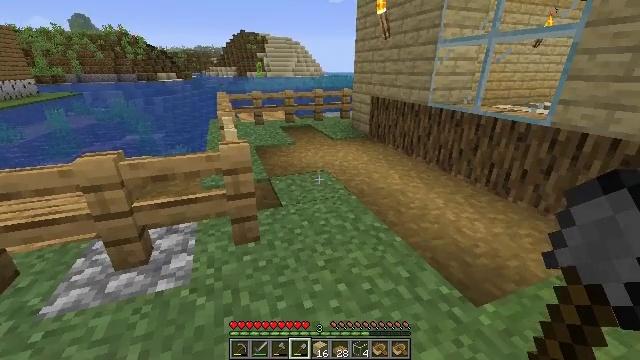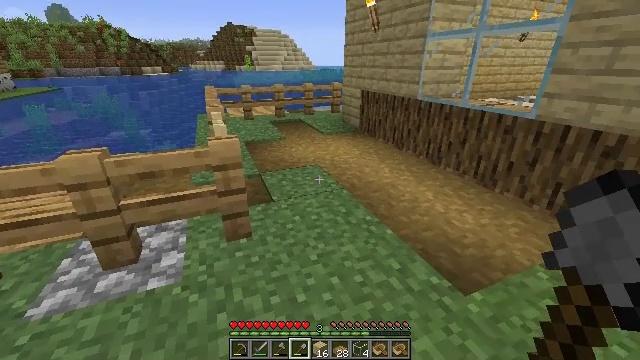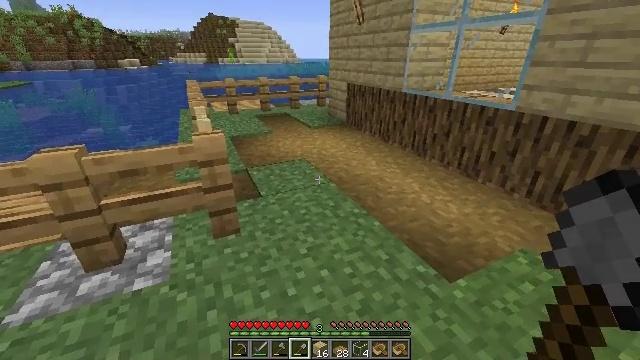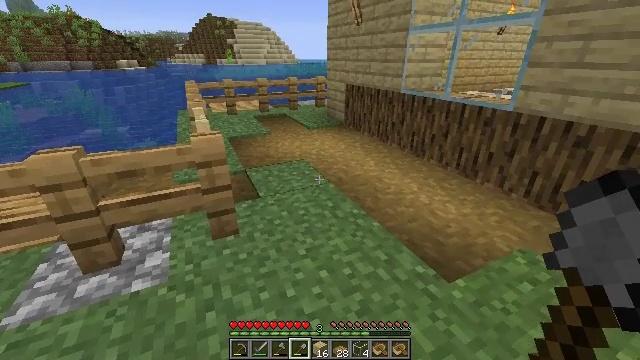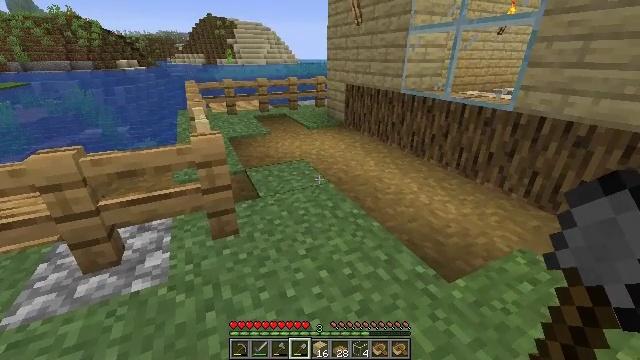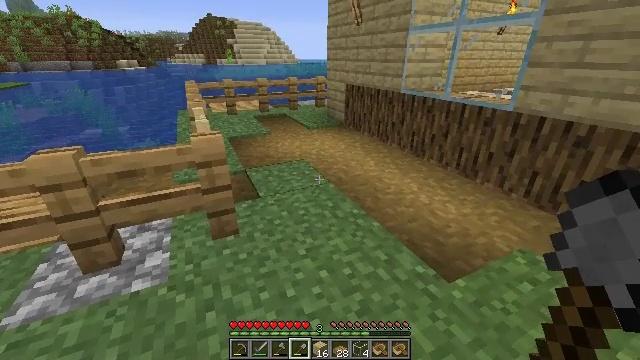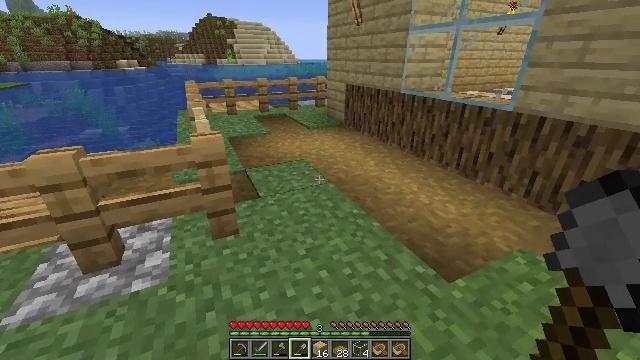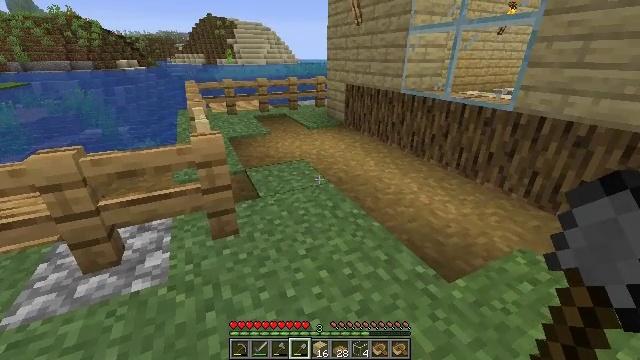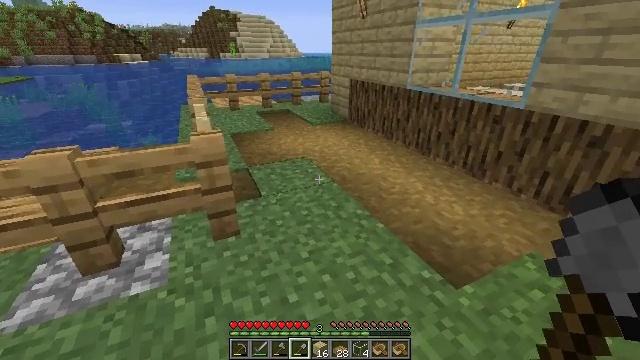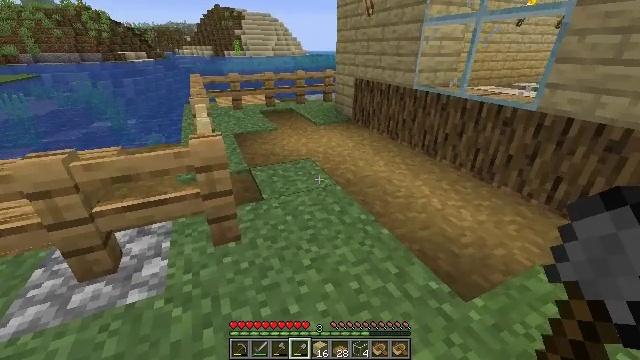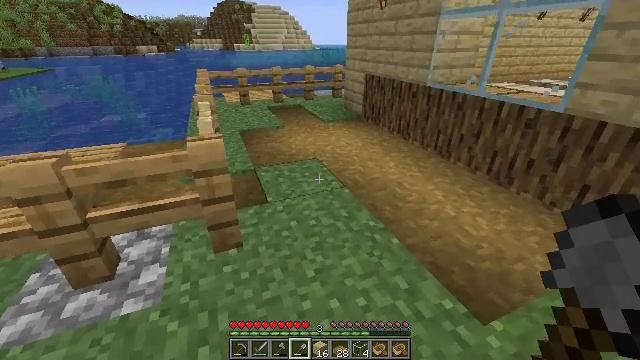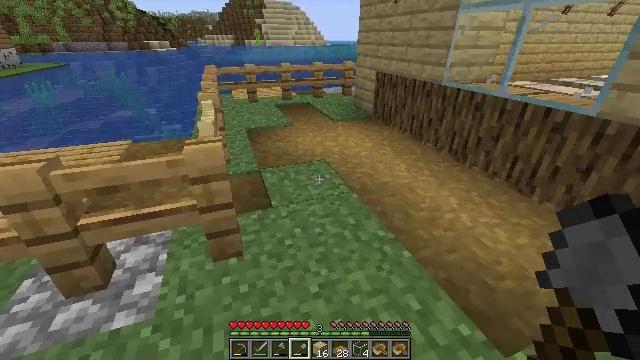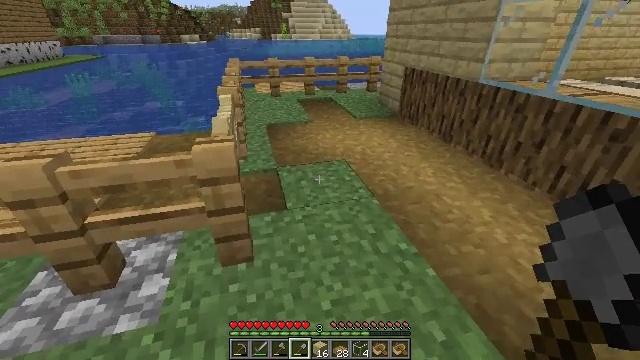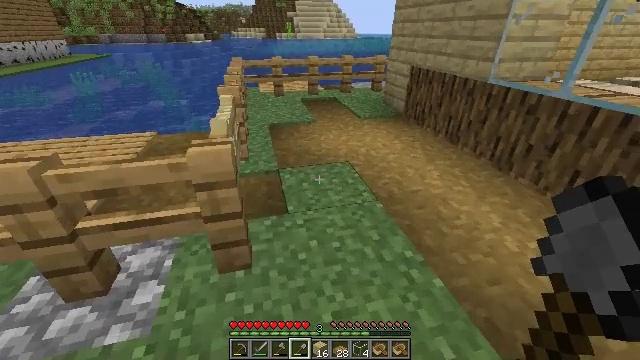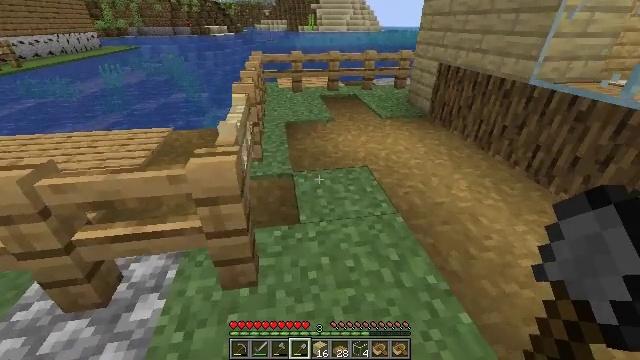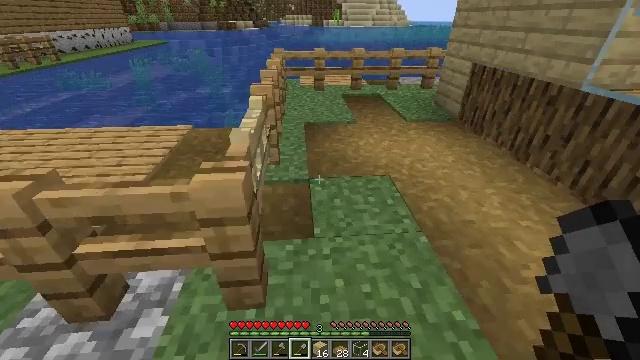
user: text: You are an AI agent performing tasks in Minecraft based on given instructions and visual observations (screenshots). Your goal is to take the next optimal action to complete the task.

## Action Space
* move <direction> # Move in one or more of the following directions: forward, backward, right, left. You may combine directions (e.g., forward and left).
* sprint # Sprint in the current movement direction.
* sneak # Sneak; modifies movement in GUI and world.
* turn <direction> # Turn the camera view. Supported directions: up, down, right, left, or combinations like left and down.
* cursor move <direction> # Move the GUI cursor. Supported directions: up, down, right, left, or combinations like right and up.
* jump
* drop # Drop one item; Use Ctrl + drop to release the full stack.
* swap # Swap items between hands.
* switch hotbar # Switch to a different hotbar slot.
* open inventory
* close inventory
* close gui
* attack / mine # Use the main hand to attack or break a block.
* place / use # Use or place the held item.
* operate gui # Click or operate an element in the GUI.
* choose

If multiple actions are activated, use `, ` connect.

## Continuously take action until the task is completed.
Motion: motion action
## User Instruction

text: Cut down the sugar cane stalks.
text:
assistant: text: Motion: turn right and down
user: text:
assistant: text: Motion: turn right and down
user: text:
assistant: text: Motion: no_op
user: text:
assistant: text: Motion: no_op
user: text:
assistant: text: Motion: no_op
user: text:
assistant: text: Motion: no_op
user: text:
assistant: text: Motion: no_op
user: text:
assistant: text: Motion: move forward, turn down
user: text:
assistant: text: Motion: move forward
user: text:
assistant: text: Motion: move forward, turn left and down
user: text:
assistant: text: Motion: move forward, turn left
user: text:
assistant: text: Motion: move forward, turn left and down
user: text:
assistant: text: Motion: move forward
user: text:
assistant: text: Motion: move forward, turn left and down
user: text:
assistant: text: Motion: move forward, turn left
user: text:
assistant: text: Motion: move forward
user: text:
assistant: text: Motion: move forward
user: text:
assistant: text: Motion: move forward
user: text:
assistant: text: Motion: move forward
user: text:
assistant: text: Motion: move forward, turn left
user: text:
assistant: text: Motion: move forward, turn left
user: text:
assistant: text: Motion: move forward, turn left
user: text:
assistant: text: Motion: move forward, turn left
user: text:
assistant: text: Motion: move forward, turn left and down
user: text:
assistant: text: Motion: turn left and down
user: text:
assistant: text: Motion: turn left and down
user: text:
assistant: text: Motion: turn left and down
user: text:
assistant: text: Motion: turn left and down
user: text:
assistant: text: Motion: turn left and down
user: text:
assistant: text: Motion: turn left and down